Field crop: tomato
Growth stage: 1
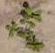
Species: portulaca